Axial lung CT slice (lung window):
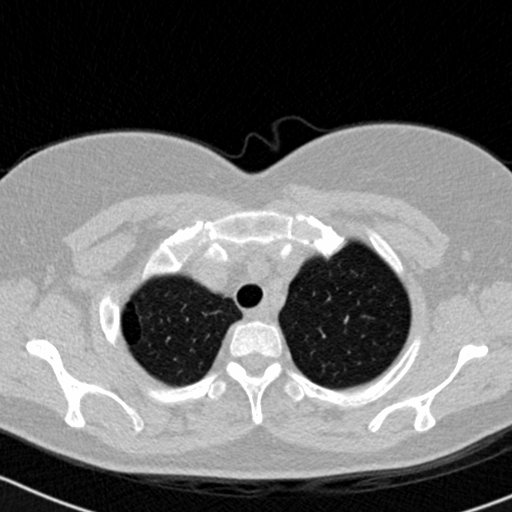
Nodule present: no